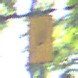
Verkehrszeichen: EndeUmleitung
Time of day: Midday
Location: Outdoor (Nature)
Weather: Clear
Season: NotSpecified
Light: Natural